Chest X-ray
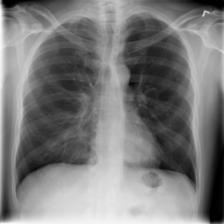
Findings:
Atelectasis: negative
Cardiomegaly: negative
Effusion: negative
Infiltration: negative
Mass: negative
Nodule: negative
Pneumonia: negative
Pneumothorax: negative
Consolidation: negative
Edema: negative
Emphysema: negative
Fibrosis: negative
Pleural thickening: negative
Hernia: negative